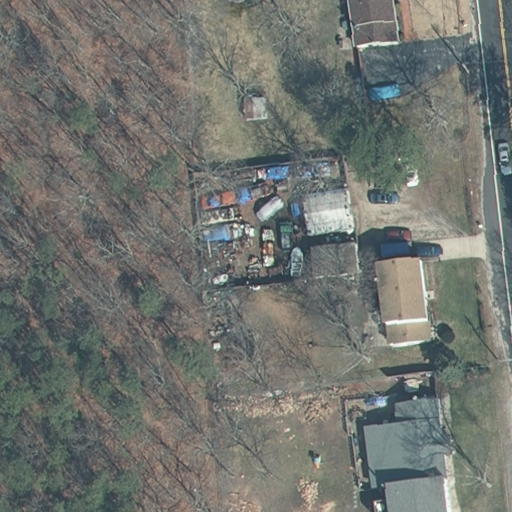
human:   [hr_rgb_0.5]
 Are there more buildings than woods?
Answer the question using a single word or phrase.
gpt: yes

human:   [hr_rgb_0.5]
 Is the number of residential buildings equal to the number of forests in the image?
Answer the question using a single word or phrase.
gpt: no

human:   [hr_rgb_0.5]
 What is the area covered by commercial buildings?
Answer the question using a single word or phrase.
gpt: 0m2

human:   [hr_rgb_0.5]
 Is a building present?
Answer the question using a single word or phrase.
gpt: yes

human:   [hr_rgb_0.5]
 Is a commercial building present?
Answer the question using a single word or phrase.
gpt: no

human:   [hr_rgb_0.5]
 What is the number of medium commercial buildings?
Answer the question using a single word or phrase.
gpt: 0

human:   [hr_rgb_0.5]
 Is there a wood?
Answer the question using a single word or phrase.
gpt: yes

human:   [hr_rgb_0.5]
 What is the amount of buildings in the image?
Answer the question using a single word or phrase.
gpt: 5

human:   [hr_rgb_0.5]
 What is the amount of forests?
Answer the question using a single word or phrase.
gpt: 1

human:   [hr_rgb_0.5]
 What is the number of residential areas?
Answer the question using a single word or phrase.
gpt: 1

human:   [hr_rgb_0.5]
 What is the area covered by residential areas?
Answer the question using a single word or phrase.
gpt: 10656m2

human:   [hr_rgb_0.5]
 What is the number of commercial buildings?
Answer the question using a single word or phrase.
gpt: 0

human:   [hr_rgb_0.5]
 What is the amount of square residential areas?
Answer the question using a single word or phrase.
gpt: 0

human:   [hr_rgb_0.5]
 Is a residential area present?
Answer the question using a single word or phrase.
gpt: yes

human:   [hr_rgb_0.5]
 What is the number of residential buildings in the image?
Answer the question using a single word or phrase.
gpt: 3

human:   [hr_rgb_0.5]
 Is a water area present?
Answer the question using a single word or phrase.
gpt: no

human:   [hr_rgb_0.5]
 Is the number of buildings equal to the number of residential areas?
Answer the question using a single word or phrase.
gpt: no

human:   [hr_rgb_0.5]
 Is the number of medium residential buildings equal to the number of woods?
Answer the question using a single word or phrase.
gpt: yes

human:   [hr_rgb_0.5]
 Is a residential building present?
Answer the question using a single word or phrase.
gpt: yes

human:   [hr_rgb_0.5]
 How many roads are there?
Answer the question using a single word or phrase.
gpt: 0

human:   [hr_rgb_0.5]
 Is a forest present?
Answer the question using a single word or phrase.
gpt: yes

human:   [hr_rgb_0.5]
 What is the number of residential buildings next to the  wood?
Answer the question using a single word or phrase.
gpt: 3

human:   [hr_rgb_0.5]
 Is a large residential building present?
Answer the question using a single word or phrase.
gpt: no

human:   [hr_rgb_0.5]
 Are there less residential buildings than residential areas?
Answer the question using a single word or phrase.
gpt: no

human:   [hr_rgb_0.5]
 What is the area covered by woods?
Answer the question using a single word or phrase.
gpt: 10656m2

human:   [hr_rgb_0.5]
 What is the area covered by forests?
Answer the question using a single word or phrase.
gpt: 10656m2

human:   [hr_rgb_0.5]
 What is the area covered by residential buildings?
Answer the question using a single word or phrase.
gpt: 288m2

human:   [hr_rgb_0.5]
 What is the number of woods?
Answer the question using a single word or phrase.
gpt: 1

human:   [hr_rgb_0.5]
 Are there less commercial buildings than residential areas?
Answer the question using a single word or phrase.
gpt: yes

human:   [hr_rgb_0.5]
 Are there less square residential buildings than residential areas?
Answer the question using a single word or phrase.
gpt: yes

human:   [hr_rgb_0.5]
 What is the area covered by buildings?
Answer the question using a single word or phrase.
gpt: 420m2

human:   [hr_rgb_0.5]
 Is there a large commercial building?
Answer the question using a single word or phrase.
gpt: no

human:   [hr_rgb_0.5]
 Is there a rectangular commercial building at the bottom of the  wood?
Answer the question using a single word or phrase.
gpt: no

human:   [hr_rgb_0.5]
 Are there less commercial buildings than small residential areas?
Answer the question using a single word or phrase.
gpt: no

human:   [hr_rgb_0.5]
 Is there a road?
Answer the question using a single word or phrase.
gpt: no

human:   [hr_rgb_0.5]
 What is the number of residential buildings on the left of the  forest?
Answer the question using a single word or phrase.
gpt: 0

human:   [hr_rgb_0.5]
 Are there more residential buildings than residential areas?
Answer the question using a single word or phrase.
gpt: yes

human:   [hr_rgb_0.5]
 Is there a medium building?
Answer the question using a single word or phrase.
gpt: yes

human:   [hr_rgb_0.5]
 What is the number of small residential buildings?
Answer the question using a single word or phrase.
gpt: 2

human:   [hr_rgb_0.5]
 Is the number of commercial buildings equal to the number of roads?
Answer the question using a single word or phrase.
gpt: yes

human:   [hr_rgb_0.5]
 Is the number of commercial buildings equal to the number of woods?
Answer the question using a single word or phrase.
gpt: no

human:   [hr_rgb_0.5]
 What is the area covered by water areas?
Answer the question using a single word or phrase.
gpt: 0m2

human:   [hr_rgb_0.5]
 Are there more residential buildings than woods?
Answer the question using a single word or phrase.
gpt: yes

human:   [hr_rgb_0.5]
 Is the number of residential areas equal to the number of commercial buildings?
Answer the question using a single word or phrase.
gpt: no

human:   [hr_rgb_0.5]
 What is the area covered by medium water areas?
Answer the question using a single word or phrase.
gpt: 0m2

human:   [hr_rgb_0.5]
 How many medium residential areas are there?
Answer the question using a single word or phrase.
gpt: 0

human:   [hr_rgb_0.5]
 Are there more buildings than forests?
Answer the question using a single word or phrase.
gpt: yes

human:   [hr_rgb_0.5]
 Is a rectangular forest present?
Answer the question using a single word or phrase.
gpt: yes

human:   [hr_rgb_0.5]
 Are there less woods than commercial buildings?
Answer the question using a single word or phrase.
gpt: no

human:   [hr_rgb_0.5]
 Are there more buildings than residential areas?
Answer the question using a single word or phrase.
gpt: yes

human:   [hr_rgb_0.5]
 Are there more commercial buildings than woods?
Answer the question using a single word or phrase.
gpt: no

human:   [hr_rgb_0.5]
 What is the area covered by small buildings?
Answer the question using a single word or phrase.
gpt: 276m2

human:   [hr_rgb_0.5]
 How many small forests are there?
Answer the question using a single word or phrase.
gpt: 0

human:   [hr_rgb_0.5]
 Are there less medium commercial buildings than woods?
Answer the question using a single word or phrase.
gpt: yes

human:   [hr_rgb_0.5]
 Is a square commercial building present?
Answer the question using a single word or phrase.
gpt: no

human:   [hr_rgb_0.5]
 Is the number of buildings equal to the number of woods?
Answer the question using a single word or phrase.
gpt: no

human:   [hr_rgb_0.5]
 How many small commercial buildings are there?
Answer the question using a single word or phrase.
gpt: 0

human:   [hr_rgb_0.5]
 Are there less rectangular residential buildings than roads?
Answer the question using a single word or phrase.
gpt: no

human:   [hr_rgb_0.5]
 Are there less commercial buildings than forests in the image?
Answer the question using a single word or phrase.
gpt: yes

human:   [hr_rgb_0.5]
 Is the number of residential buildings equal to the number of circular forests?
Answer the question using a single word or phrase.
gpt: no

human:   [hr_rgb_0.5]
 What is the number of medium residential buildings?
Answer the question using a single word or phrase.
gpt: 1

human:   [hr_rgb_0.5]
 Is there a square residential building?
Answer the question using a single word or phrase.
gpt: no

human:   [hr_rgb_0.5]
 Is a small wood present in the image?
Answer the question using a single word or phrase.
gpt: no

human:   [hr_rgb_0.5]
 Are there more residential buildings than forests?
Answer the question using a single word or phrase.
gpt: yes